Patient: sex F, age 35
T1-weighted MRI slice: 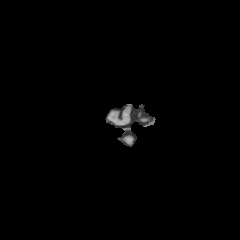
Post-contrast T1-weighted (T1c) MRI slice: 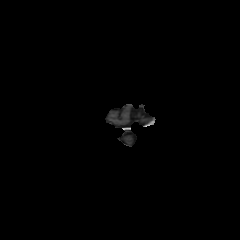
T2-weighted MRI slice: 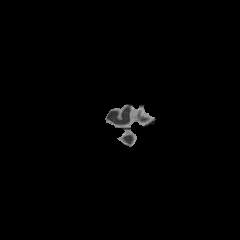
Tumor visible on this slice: no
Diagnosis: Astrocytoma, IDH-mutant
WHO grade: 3